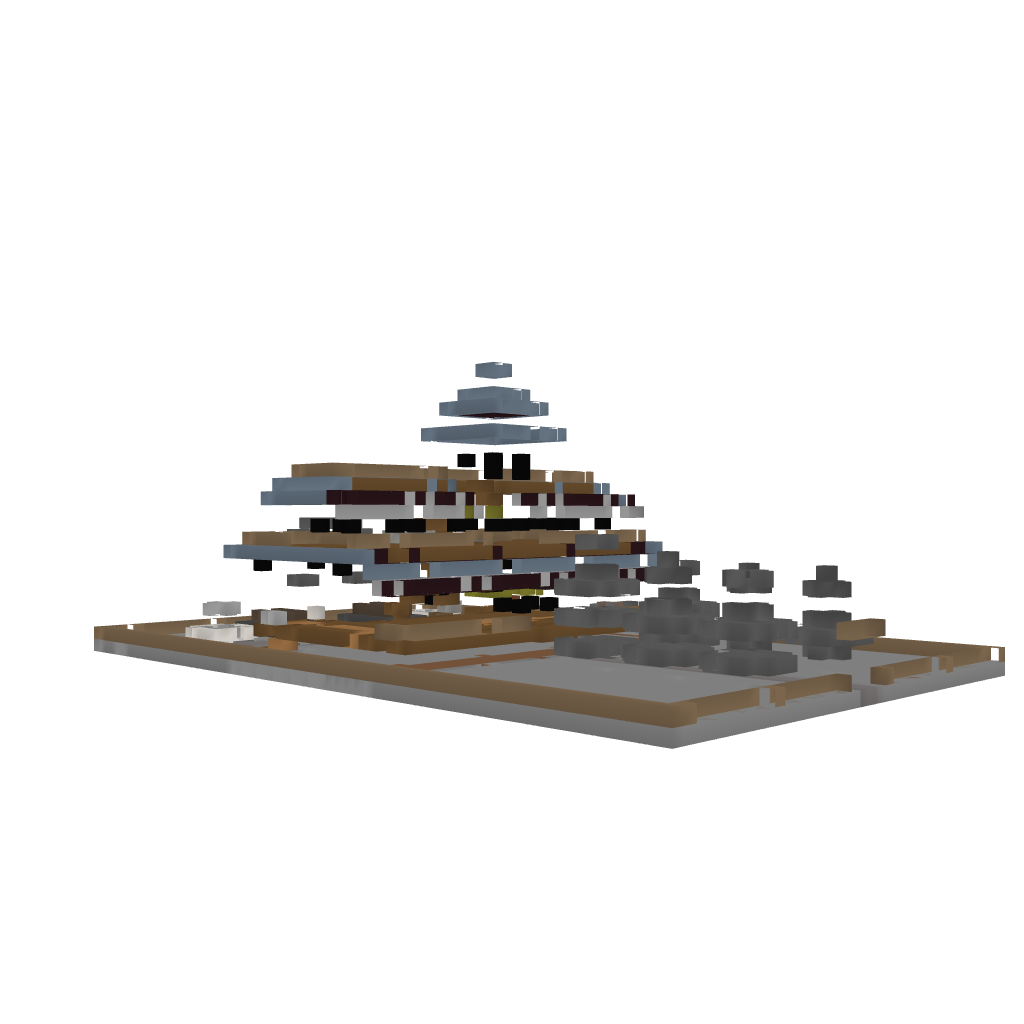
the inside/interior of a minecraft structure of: Victorian Mansion House